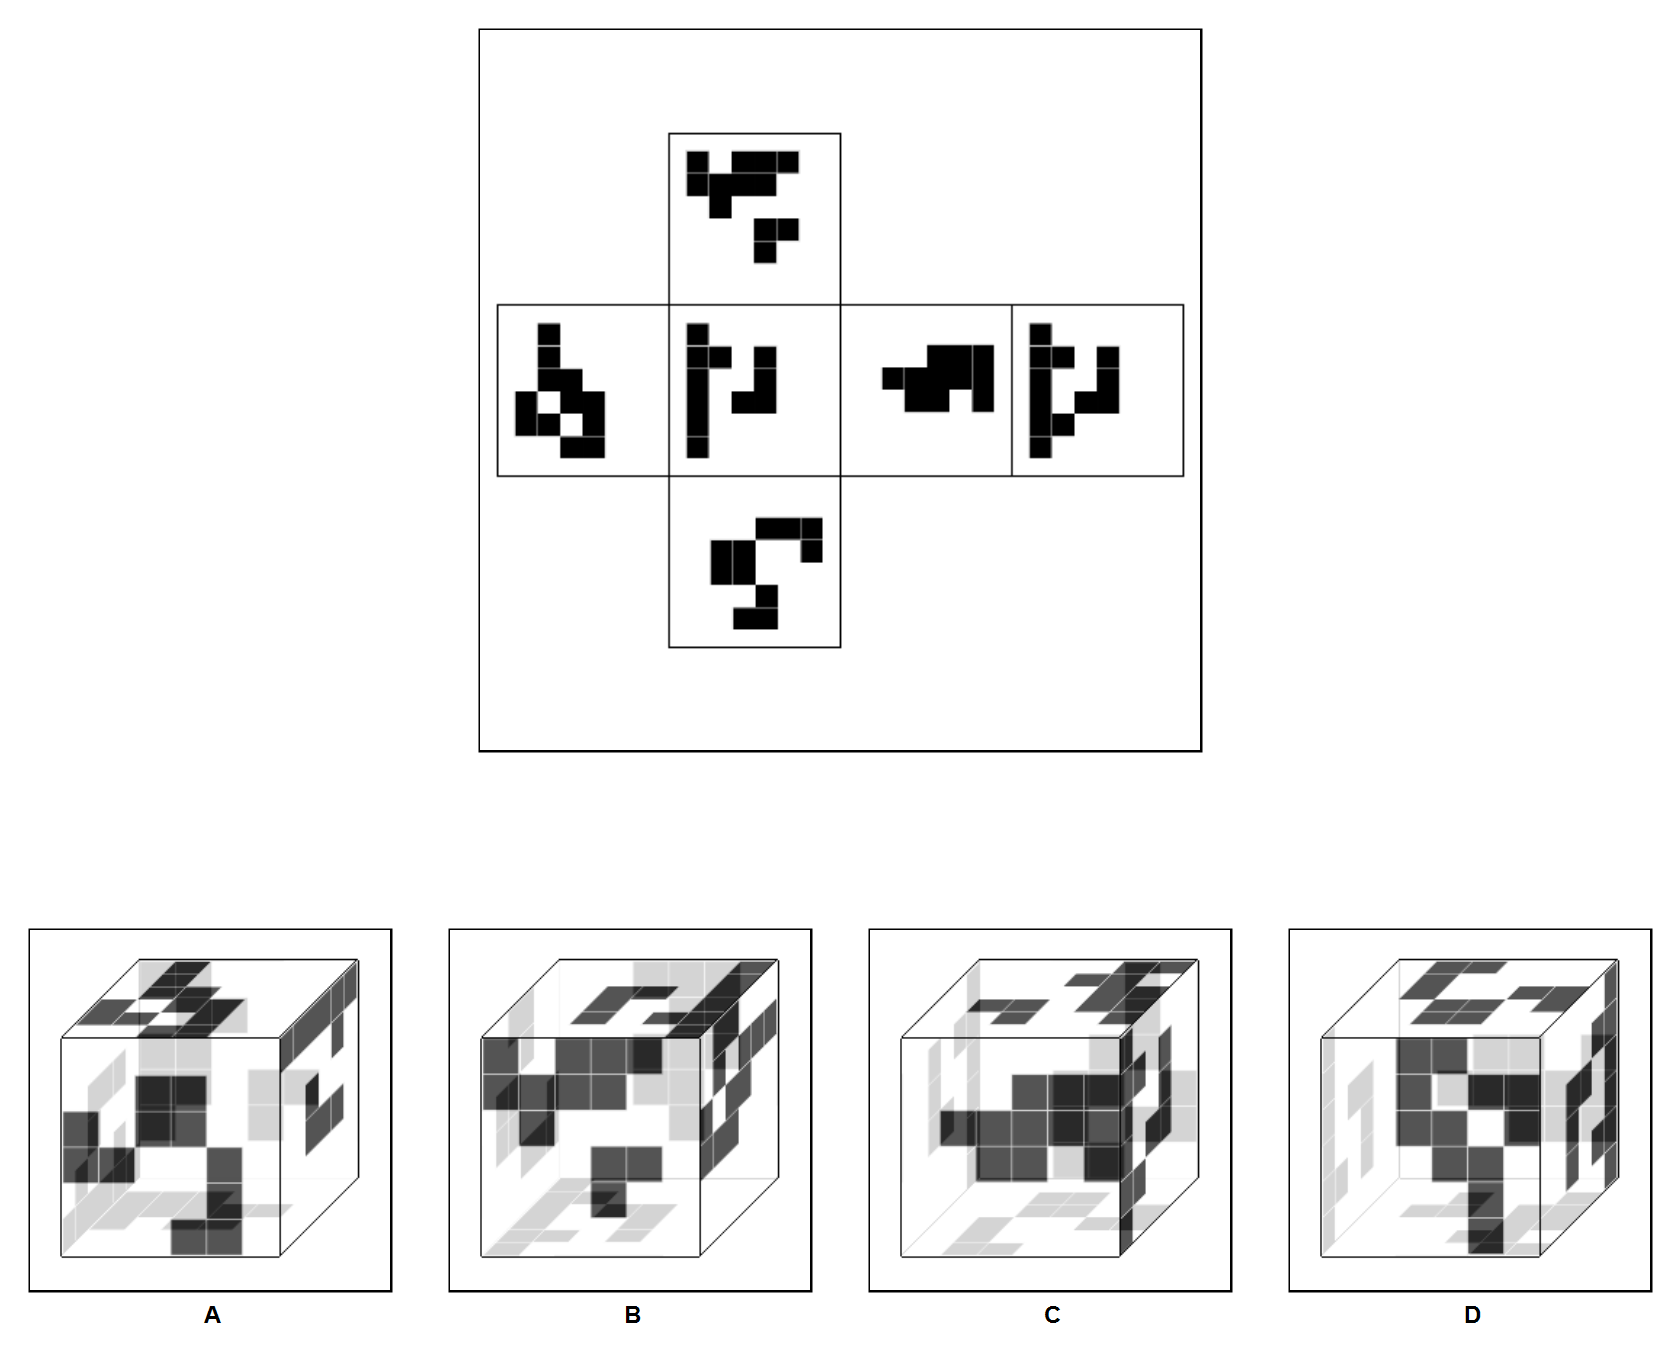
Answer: B